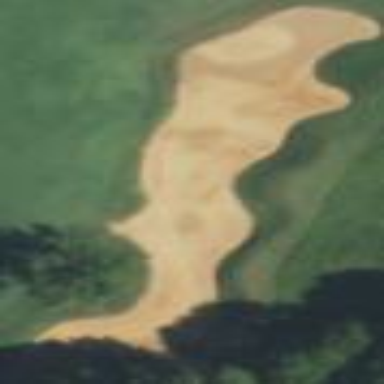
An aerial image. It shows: Sandy area is golf bunker.